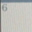
Piece: xx